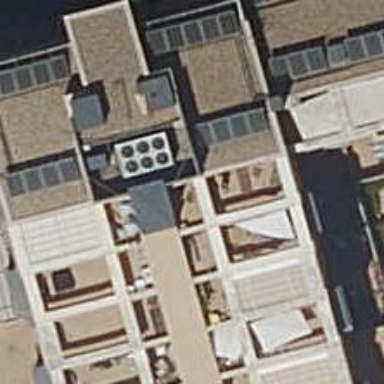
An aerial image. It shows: The building has flat roof and consists of apartments.